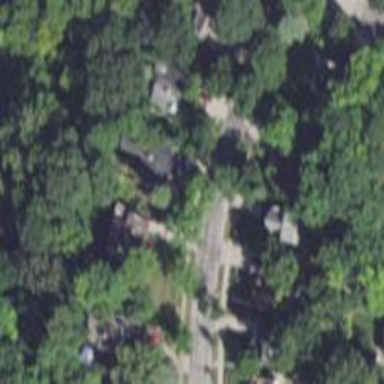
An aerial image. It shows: Residential road with separate asphalt sidewalk.